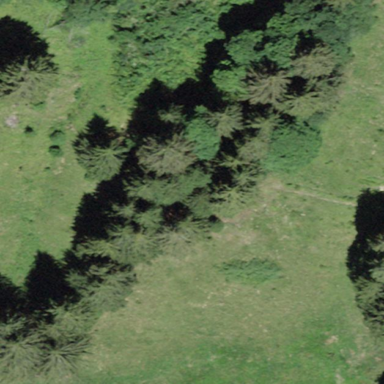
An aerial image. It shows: Forest area.